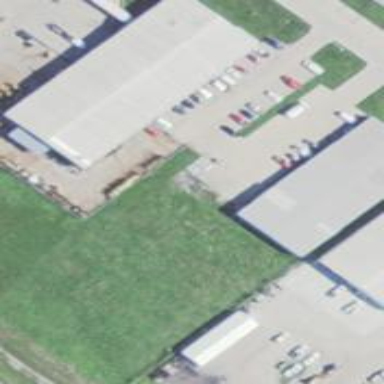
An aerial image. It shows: Industrial building serving as distributor.